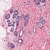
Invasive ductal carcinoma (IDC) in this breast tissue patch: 0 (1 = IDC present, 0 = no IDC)